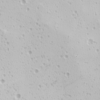
Label: not_dusty